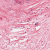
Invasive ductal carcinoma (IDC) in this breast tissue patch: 0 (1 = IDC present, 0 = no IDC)